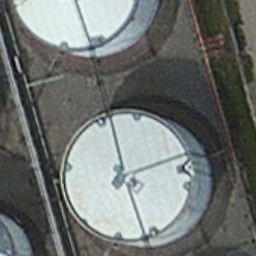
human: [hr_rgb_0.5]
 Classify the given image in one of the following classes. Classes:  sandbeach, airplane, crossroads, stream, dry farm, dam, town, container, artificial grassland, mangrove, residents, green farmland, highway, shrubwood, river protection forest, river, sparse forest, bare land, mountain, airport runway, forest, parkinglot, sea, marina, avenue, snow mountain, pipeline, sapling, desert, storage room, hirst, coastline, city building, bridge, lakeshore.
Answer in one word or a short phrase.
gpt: storage room